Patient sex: M
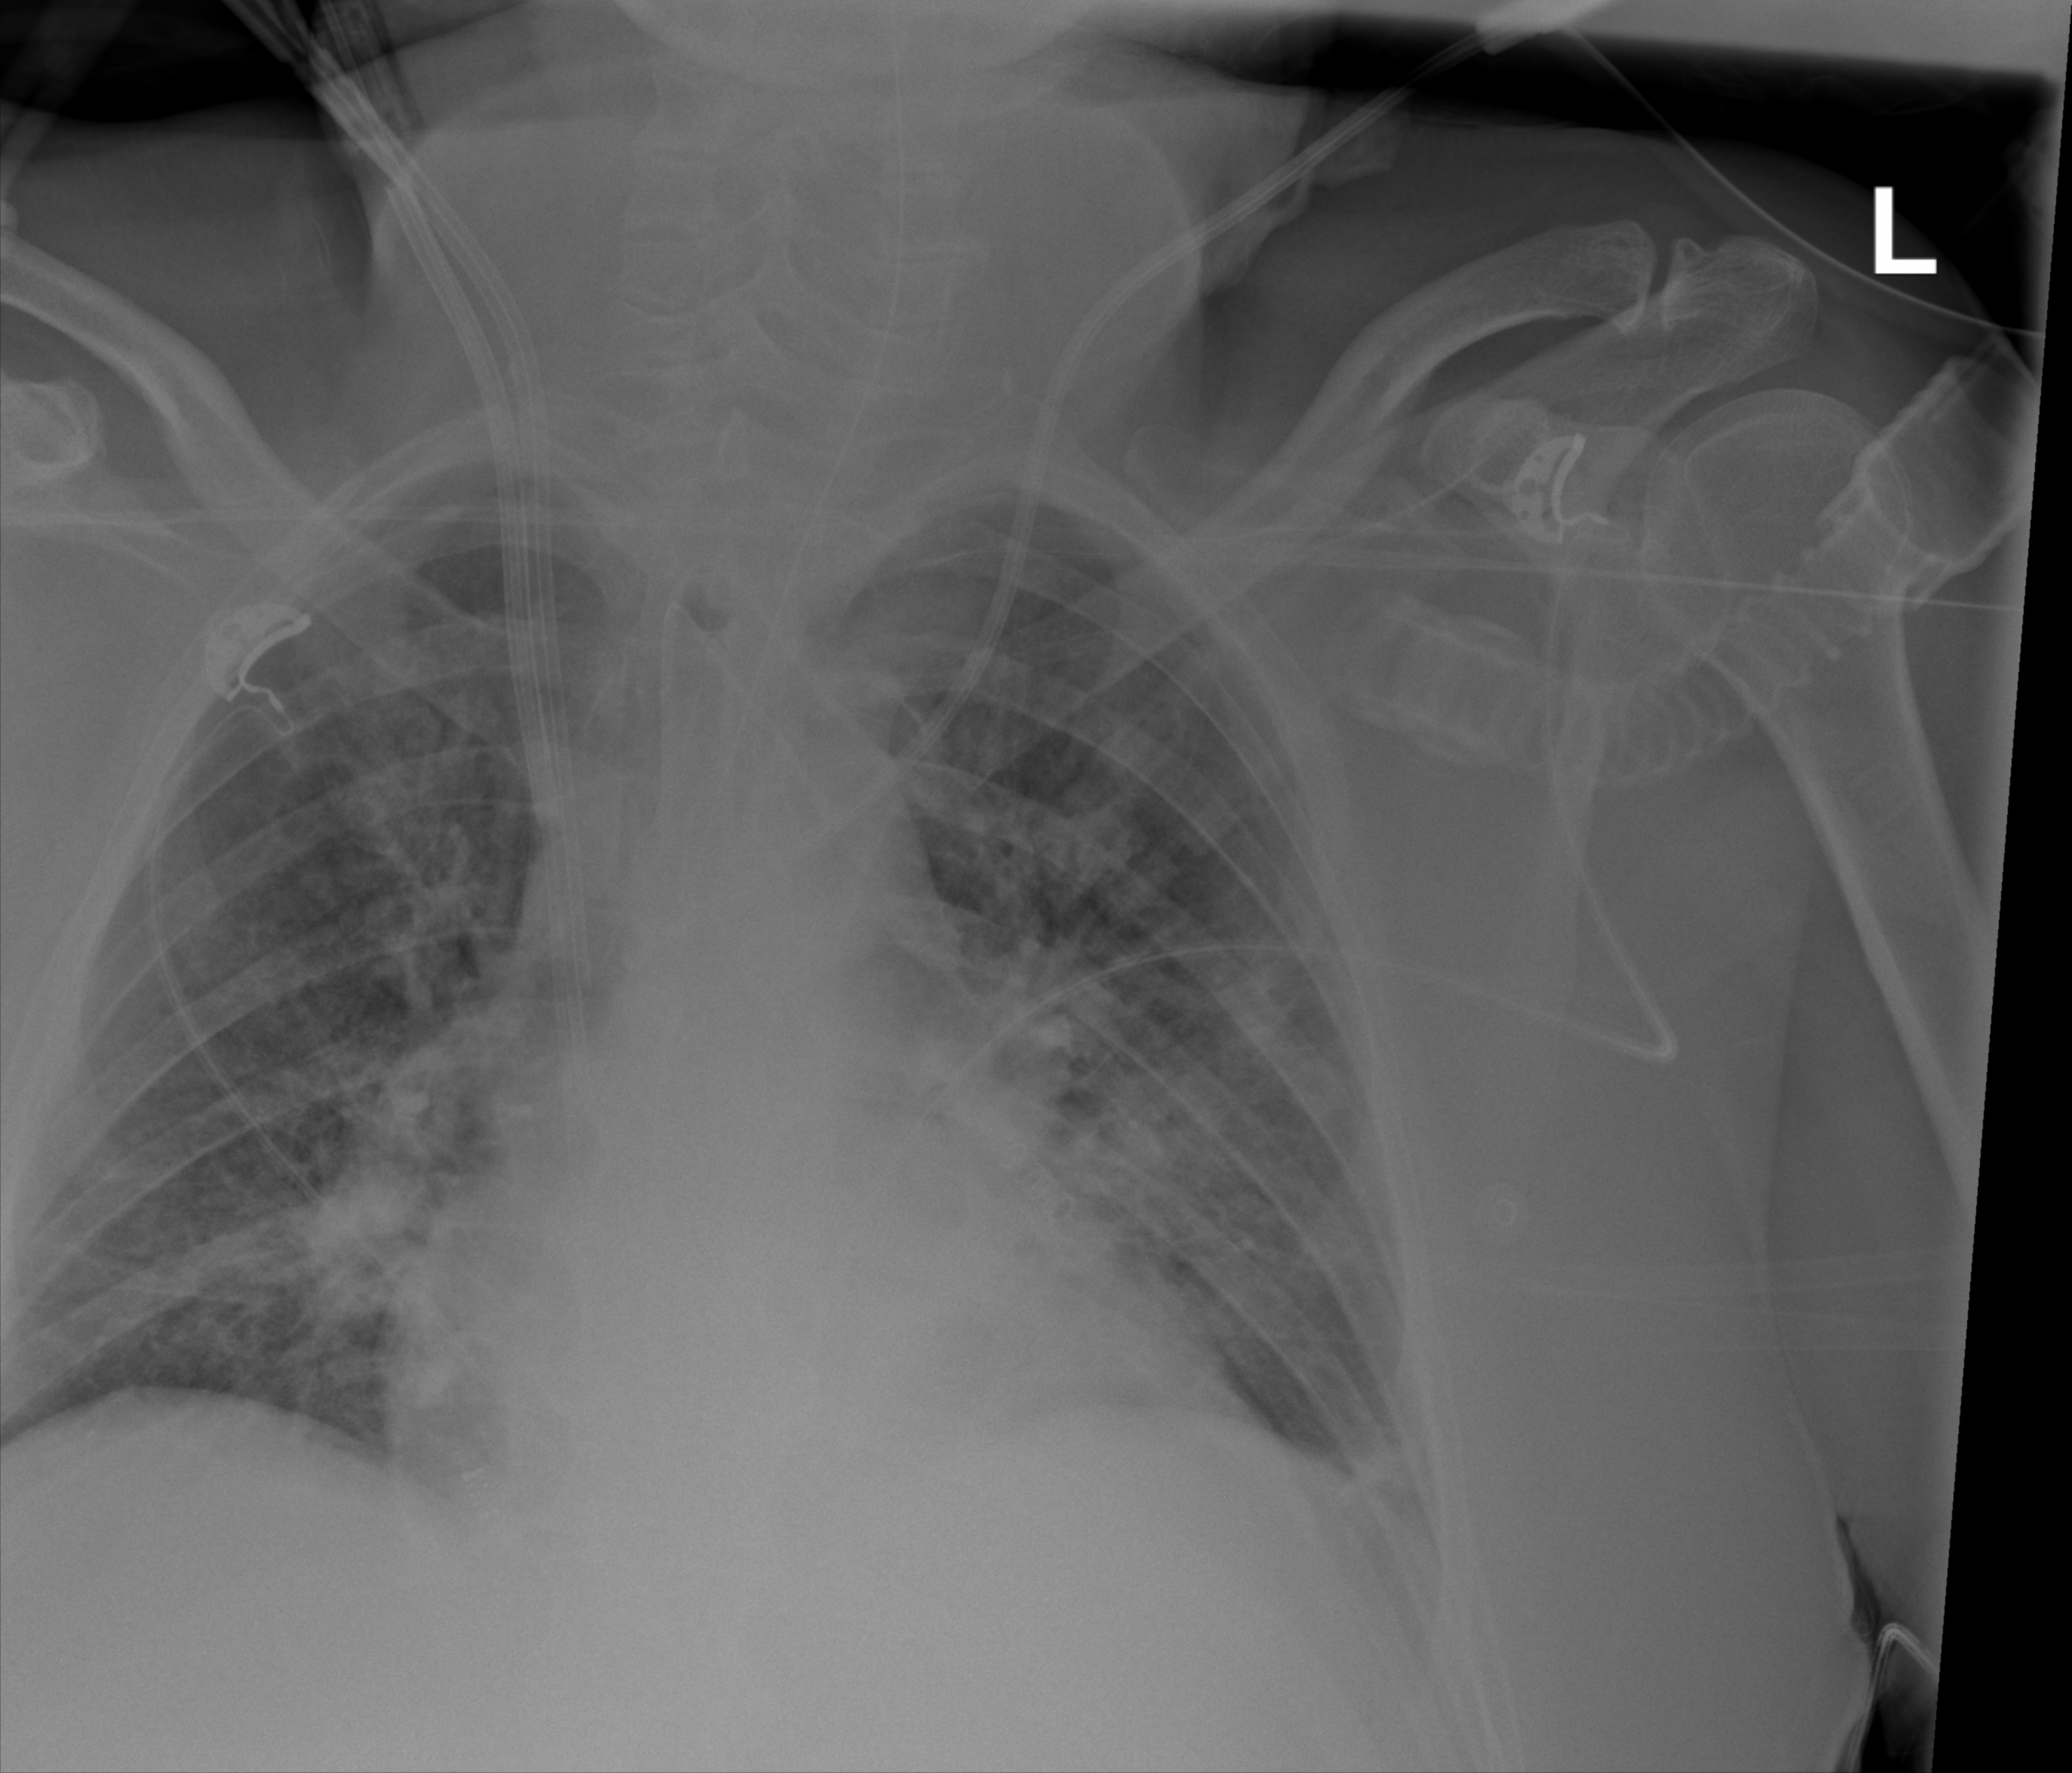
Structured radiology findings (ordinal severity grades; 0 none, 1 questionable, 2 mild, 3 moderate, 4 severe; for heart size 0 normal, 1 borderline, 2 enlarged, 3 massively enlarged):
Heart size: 1
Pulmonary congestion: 2
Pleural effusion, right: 0
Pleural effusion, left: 0
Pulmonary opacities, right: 2
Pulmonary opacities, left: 2
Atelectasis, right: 2
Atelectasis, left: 2